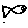
Label: fish